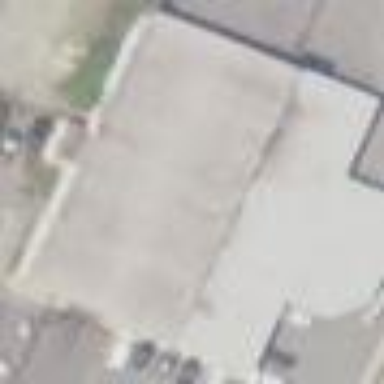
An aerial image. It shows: Building that is tyre shop.